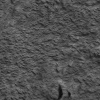
Atmospheric dust classification: not_dusty